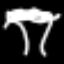
Label: palm tree